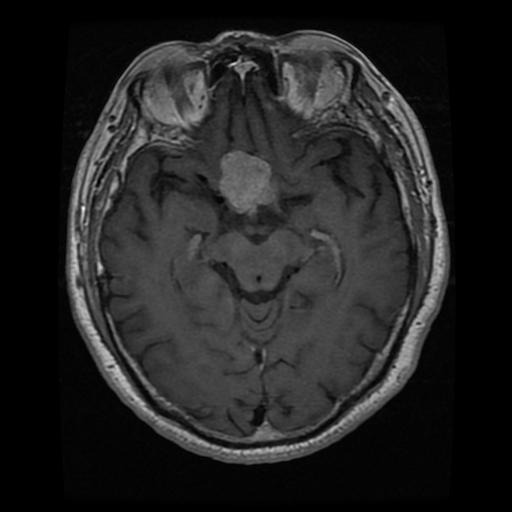
Label: pituitary